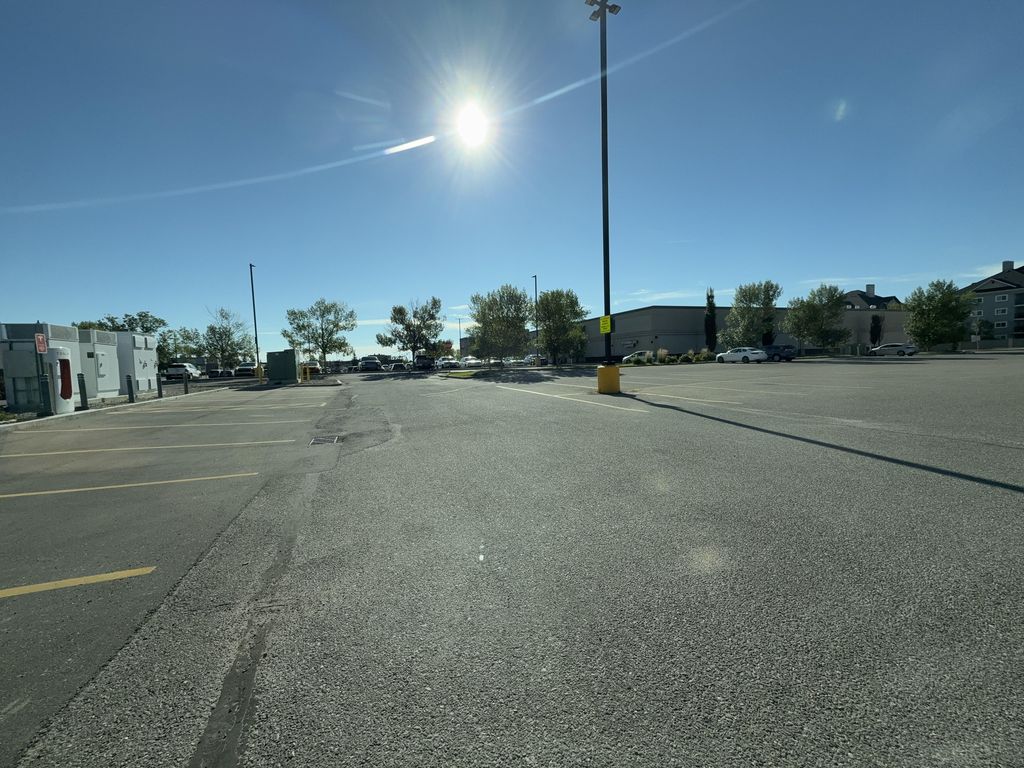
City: calgary